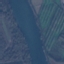
Land use / land cover class: River